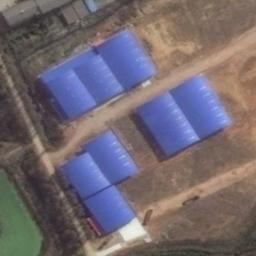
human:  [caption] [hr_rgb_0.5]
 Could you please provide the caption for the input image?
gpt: Industrial areas are built differently .

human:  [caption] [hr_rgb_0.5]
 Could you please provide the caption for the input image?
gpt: Neatly planned factories and roads in an industrial area with large vacant plots .

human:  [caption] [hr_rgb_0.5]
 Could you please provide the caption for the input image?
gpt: There are many houses of different shapes and sizes in the industrial zone .

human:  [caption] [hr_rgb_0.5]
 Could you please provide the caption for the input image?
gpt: The industrial area has some neatly arranged blue workshops on the clearing .

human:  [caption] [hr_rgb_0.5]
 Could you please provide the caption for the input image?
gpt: There are some blue buildings with empty land around on the industrial area .